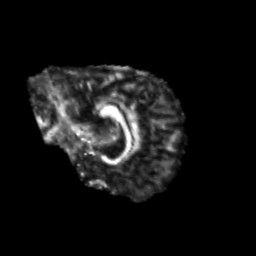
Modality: FA
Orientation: sagittal
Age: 28
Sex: female
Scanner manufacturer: siemens
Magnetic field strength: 3 T
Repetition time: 3.5 s
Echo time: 0.104 s